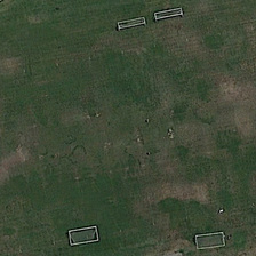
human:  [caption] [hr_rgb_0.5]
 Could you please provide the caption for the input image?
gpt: There are four football nets in the green field

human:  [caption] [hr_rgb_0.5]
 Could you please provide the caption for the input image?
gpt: There are four soccer nets on a green field.

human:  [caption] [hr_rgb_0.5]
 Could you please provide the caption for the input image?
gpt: There are four football nets on the green land

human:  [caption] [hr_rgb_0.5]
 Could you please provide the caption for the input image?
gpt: There are four football networks in Finland

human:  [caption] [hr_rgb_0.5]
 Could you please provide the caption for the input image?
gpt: There are four football REDEs on a green field.